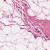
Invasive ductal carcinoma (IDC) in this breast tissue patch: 0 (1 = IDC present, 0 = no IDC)